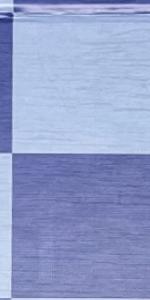
Label: Empty